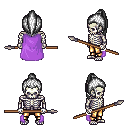
a pixel art fantasy rpg character, male body template, skeleton, lavender cape, gold greaves, white long topknot hairstyle, spear, four views (front, back, left, right), 2x2 character sprite sheet, small pixel art, hard edges, no anti-aliasing